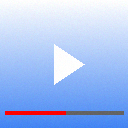
Screen state: on